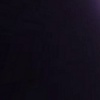
Label: space